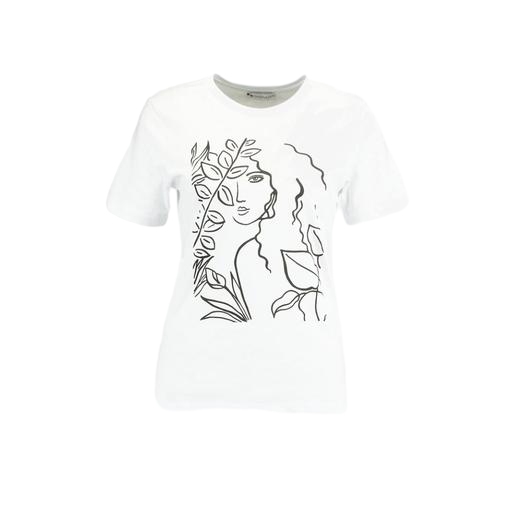
white floral graphic t-shirt only macy, white graphic t-shirt only macy, white printed t-shirt, white background